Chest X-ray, PA view. Patient: 46 years old, sex F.
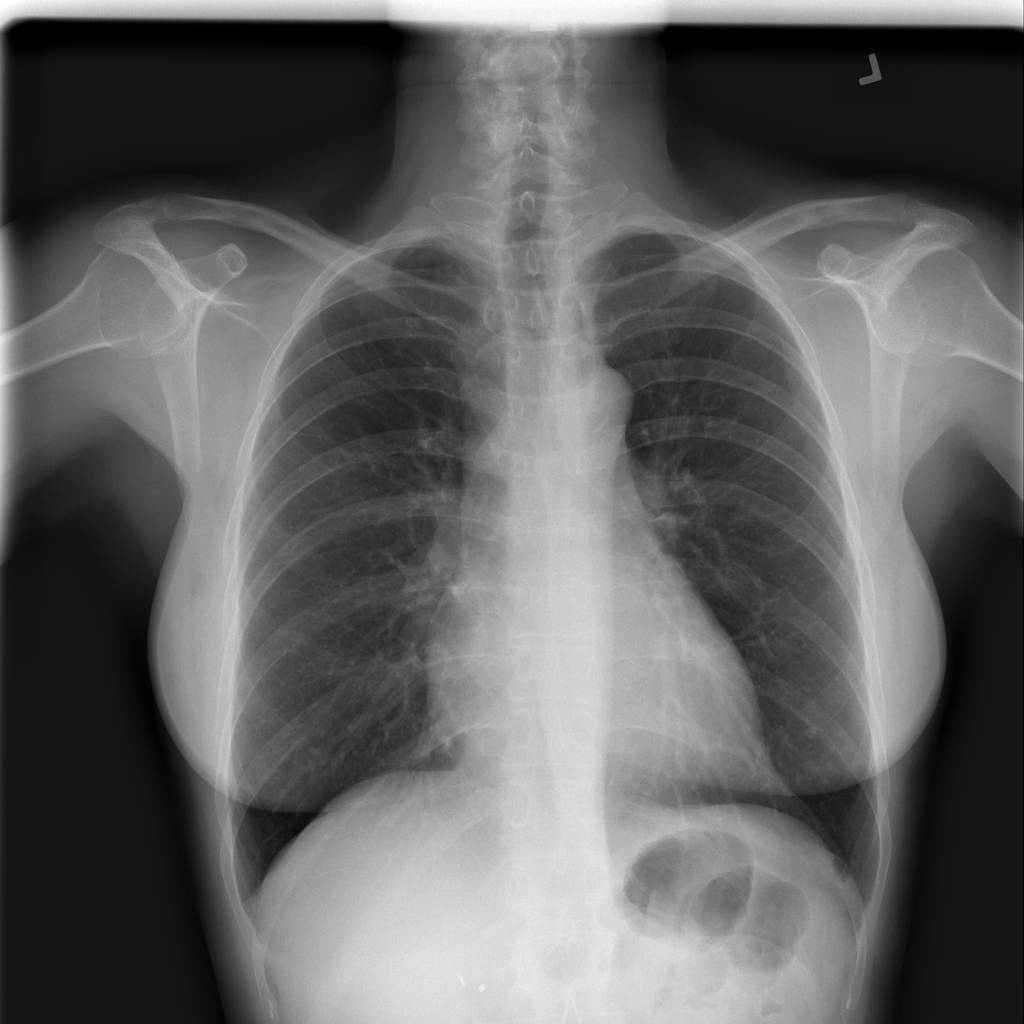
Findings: Pneumothorax